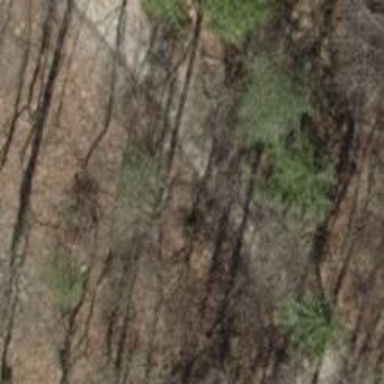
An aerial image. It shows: Compacted grade1 track used for forestry vehicles.